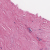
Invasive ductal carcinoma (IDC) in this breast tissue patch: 1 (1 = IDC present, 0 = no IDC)